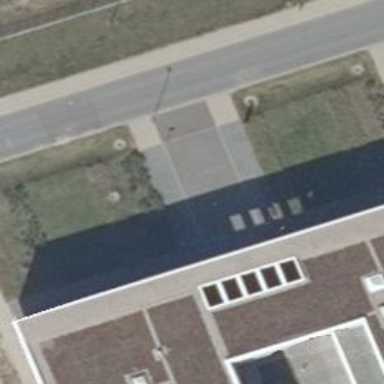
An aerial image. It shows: Pedestrian road paved with paving stones.